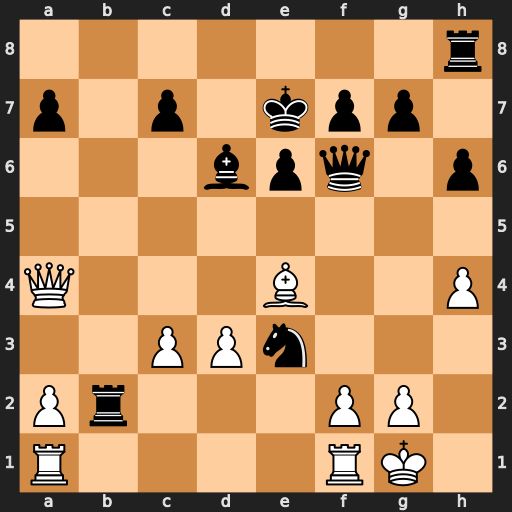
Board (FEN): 7r/p1p1kpp1/3bpq1p/8/Q3B2P/2PPn3/Pr3PP1/R4RK1
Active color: w
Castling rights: -
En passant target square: -
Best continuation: fxe3 Qxh4 Rxf7+